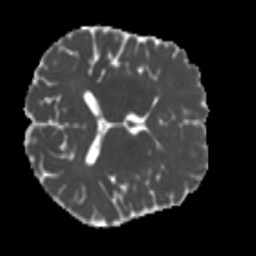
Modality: MD
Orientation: axial
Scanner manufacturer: siemens
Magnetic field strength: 3 T
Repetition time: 4 s
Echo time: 0.0594 s